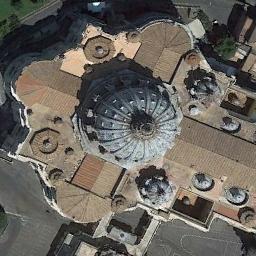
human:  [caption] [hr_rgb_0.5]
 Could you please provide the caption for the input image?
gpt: This is a church, Made up of many rectangles .

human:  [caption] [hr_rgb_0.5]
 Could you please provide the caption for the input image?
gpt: There is a church with a white circular roof .

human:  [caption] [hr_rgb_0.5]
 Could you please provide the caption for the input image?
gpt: The church with some circular pointed tower of different shapes and the rest of the church has an orange cross-shaped roof .

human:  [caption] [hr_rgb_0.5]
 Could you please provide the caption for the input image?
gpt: A tan cross-shaped roof, A church with a silver-gray dome on the main house, .

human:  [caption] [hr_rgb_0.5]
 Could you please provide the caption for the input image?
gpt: A church with a blue dome and brown roofs .